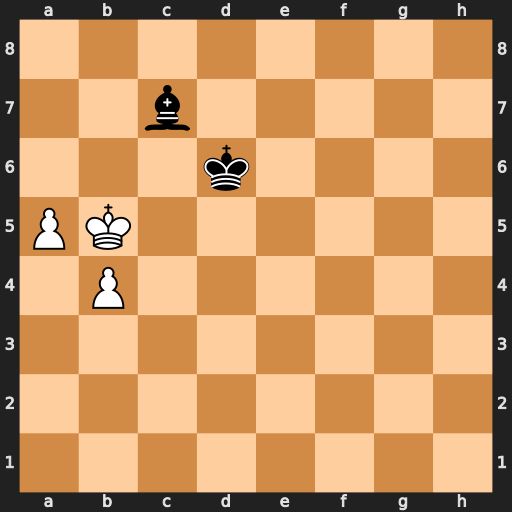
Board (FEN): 8/2b5/3k4/PK6/1P6/8/8/8
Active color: w
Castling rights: -
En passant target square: -
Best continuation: a6 Bb8 Kb6